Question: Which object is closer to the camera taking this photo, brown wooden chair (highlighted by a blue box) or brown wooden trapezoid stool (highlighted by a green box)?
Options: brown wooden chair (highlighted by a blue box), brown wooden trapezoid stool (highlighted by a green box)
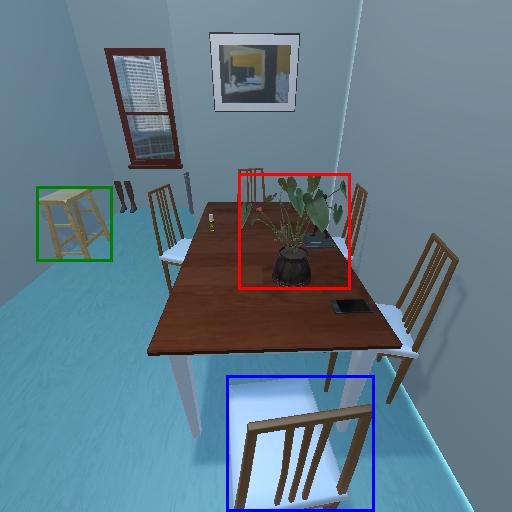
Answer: brown wooden chair (highlighted by a blue box)